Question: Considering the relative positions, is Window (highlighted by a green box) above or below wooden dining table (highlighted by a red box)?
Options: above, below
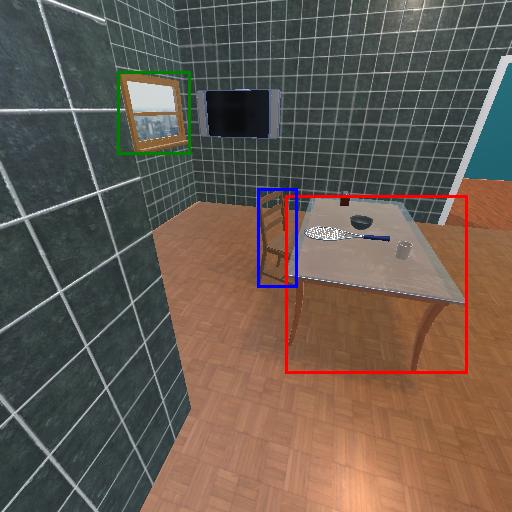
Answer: above